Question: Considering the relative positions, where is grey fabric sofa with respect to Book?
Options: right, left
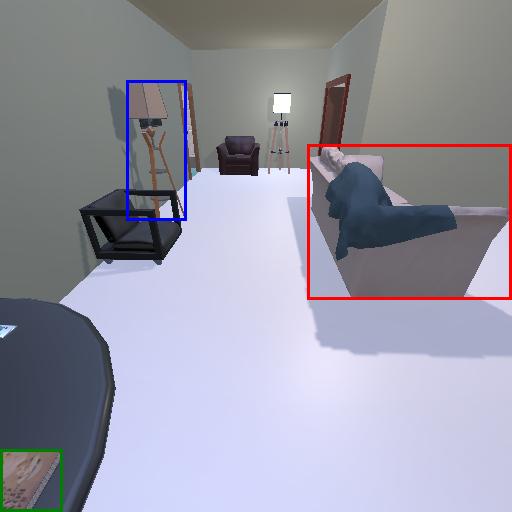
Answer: right